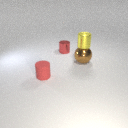
large brown metal sphere behind small red rubber cylinder